Question: >
<URL>
<URL>
I am porting my application from 'android' to 'IOS'. In my android app i use this code to display 'fractions'
'''
Html.fromHtml("<sup>" + top + "</sup>/<sub>" + bottom + "</sub>");
'''
But I dont know how to do this in 'iOS'
Hers what the Html code above looks like in android see the picture

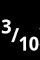
Answer: If I am correct that you are asking for formatting a string, then please find the answer below.
Considering the values as float,
'''
NSString *fraction = [NSString stringWithFormat:@"%f / %f", top, bottom];
'''
And you can set the value to UILabel for showing purpose.